Field crop: maize
Growth stage: 2
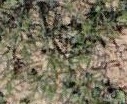
Species: salsola